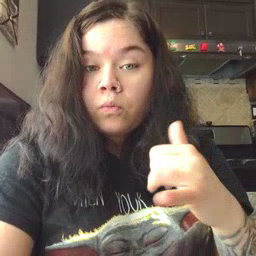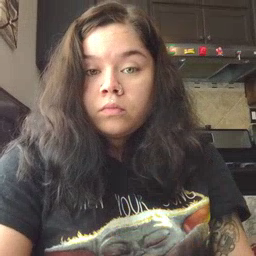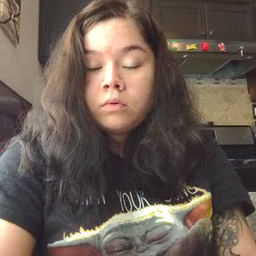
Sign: yellow